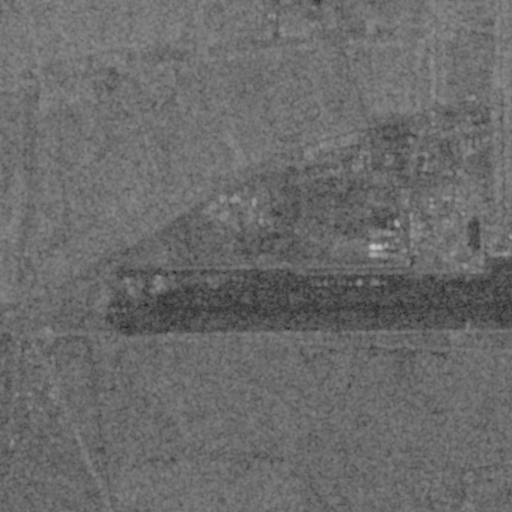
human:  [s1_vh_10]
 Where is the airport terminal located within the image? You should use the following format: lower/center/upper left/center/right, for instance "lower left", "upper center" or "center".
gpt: The airport terminal is located in the center right of the image.
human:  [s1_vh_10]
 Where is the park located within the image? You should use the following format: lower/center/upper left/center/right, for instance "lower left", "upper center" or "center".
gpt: The park is located in the center right of the image.
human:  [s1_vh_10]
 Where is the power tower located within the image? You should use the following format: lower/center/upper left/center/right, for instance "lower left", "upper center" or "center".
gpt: There is no power tower in the image.

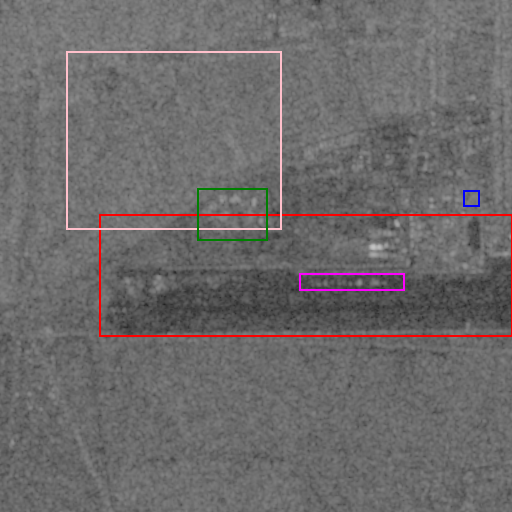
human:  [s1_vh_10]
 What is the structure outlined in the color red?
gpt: The structure outlined in red is an airport.
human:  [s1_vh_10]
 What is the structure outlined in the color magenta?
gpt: The structure outlined in magenta is an airport apron.
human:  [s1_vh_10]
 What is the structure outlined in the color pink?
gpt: The structure outlined in pink is a crop field.
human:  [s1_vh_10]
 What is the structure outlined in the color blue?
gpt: The structure outlined in blue is a park.
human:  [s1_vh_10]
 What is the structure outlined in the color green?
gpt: The structure outlined in green is a quarry.
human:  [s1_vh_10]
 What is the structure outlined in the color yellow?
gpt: There is no yellow outline.